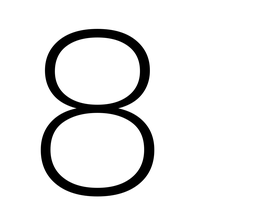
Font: Poppins-ExtraLight